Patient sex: F
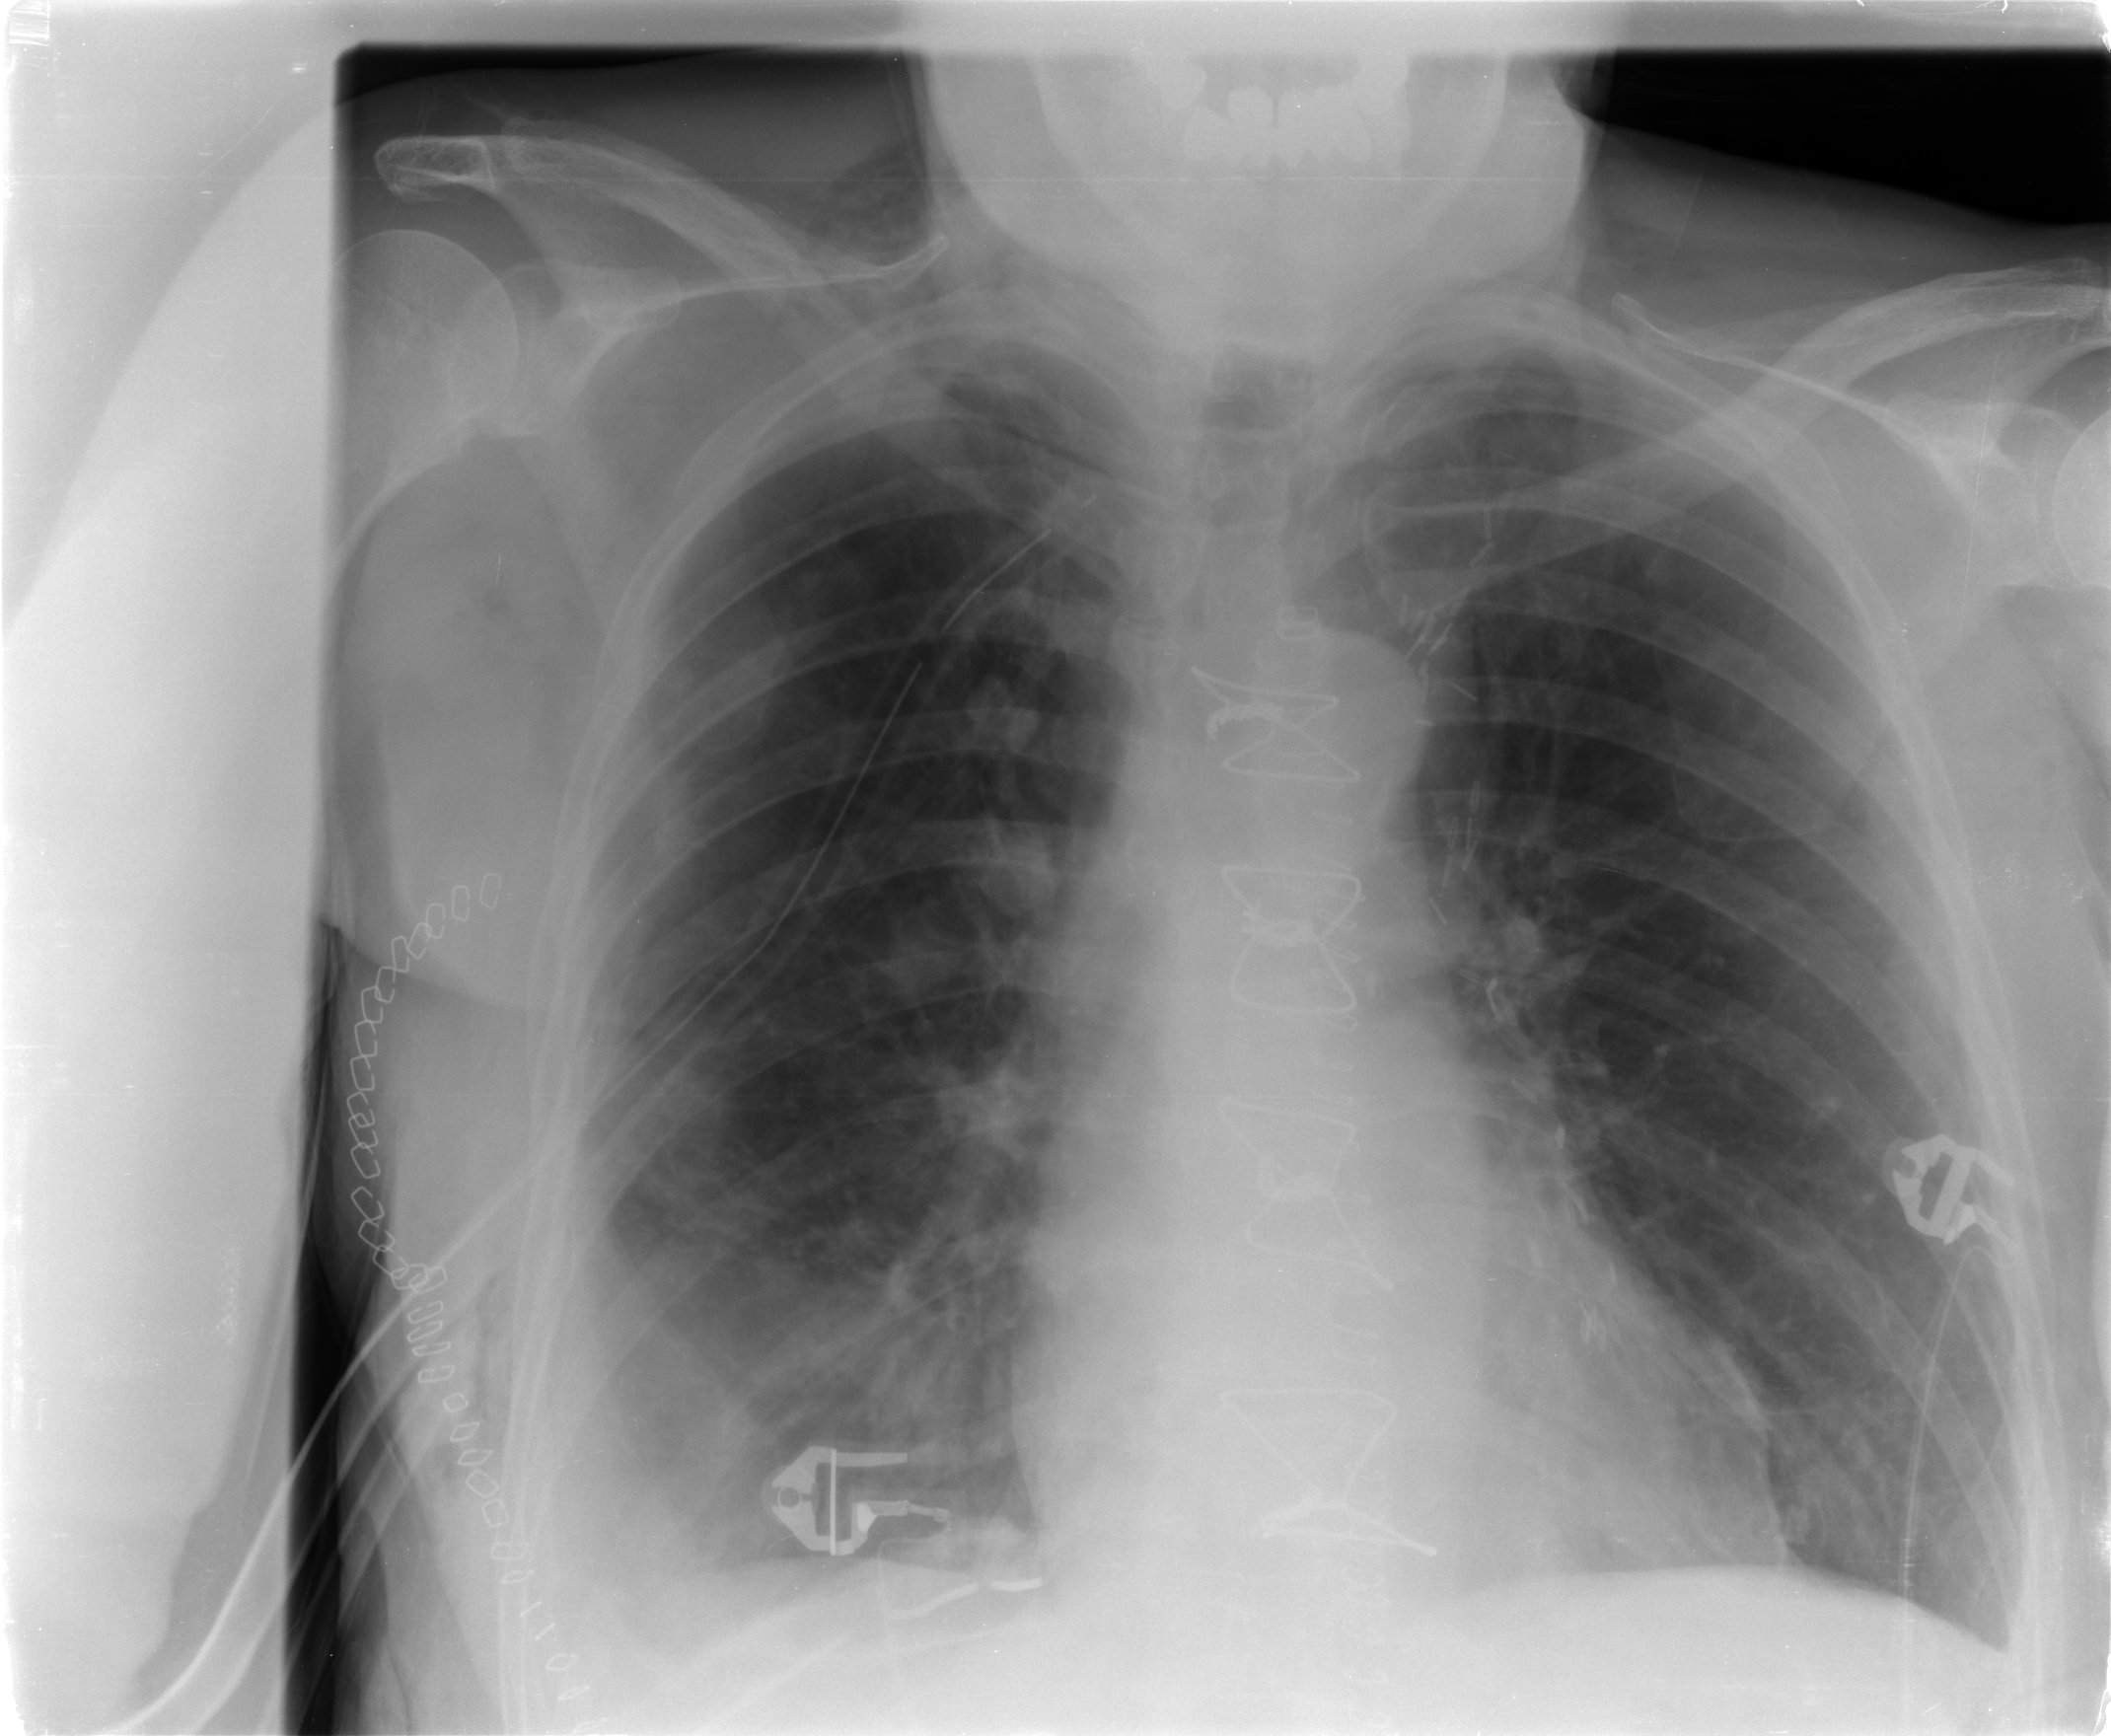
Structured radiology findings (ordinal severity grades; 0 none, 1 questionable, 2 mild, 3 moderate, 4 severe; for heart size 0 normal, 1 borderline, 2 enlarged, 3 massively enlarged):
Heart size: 0
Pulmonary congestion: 1
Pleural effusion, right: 2
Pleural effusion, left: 1
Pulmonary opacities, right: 0
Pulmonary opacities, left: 0
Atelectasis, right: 2
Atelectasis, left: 0